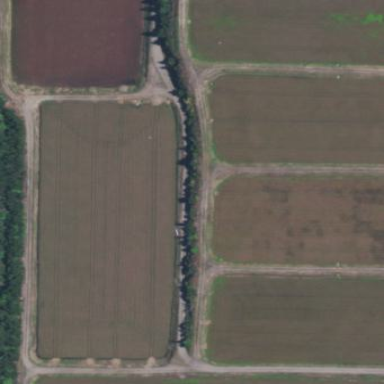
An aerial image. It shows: Farmland with cranberries as the main crop.